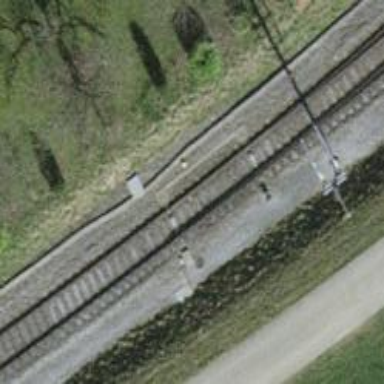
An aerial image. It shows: Railway switch.